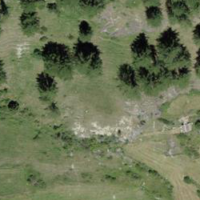
EUNIS habitat code: 26
Species observed at this site:
Asplenium ruta-muraria
Aster alpinus